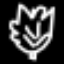
Label: leaf